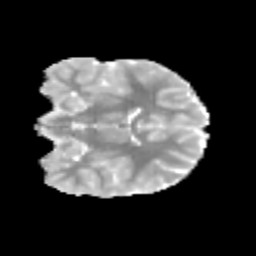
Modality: MD
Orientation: coronal
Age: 9
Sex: male
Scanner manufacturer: siemens
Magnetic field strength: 3 T
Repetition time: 3.8 s
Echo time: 0.07 s